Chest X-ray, AP view. Patient: 37 years old, sex F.
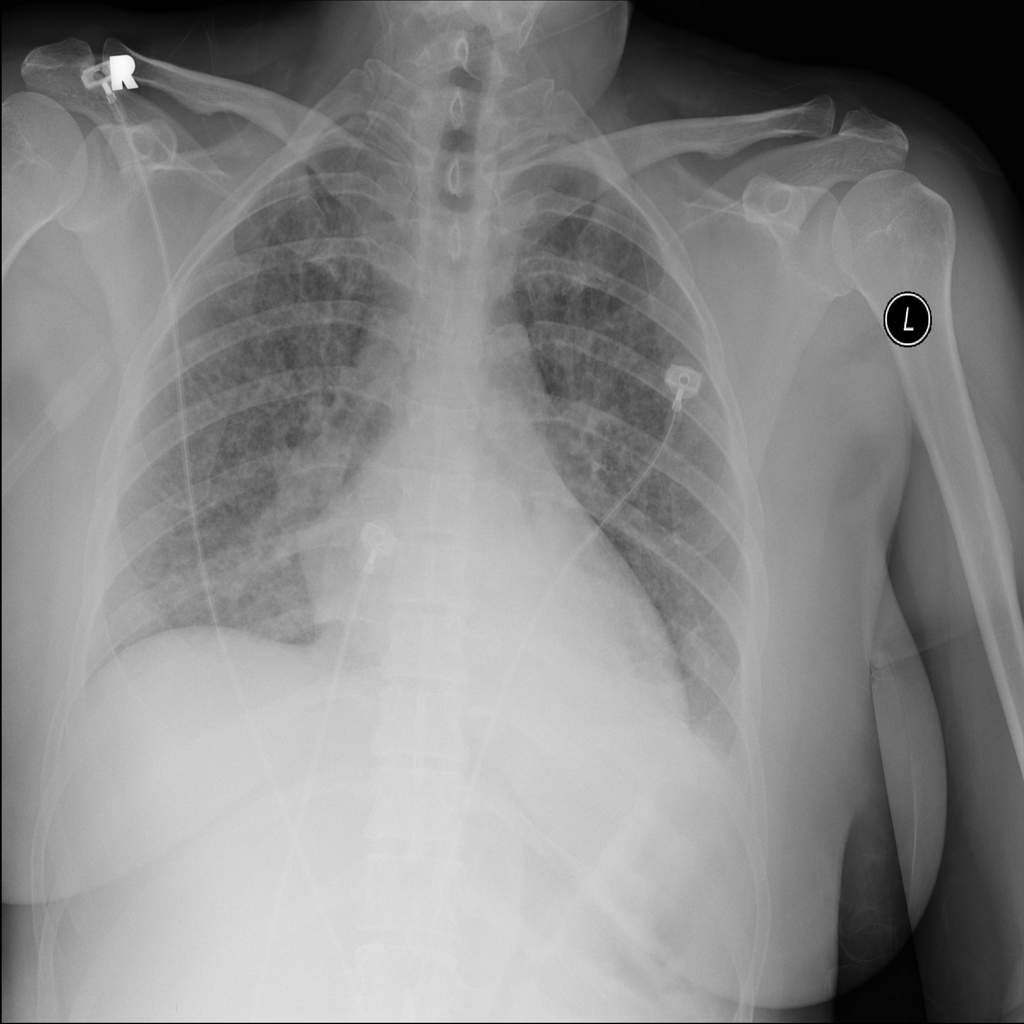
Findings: Infiltration